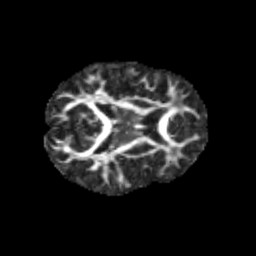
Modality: FA
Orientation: axial
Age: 10
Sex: male
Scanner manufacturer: siemens
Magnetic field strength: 3 T
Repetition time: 3.8 s
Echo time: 0.07 s